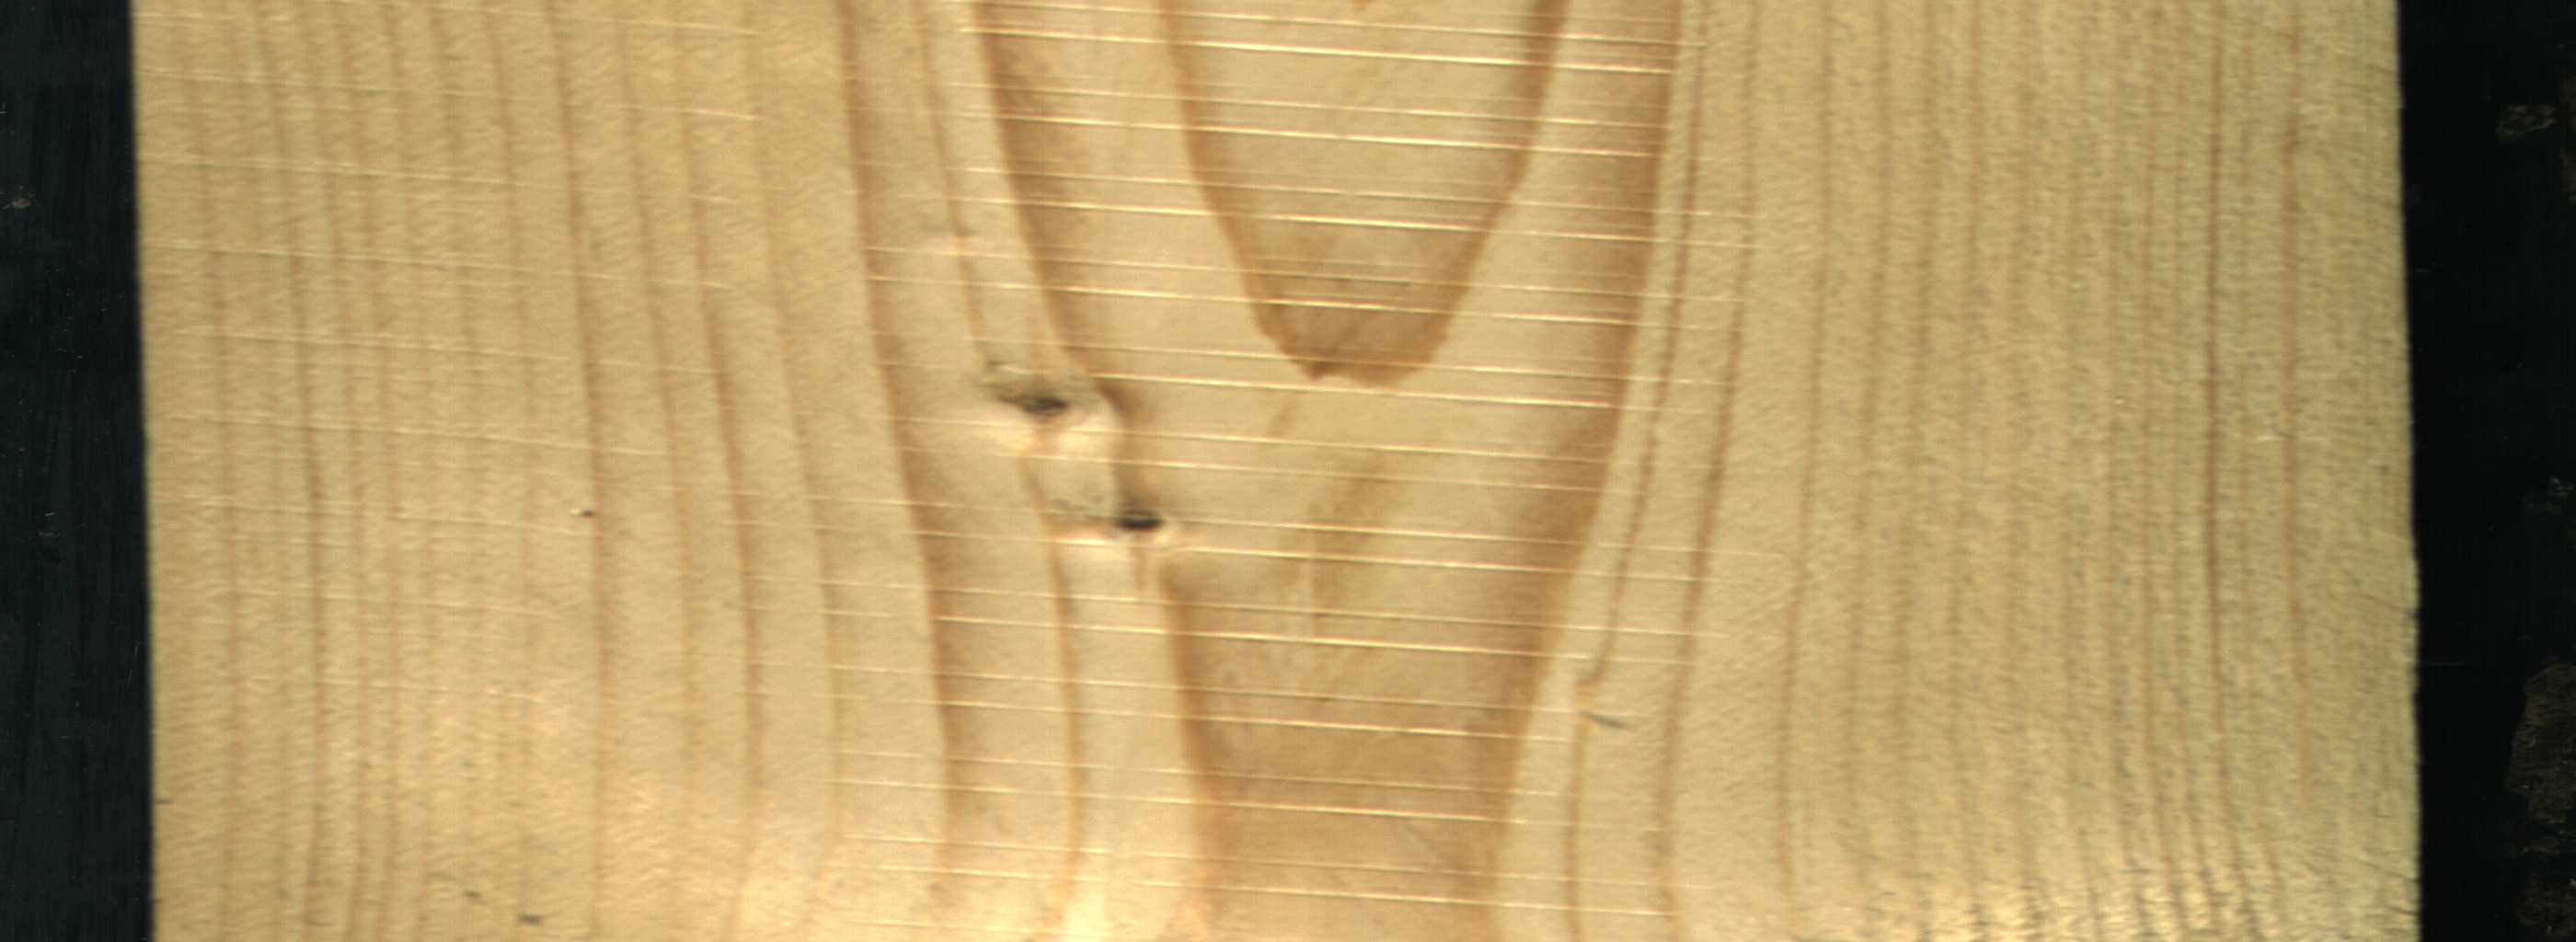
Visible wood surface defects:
Live_Knot
Live_Knot